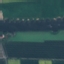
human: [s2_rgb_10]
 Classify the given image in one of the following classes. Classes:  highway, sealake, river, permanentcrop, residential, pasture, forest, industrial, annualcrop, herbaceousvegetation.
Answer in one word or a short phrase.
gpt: River